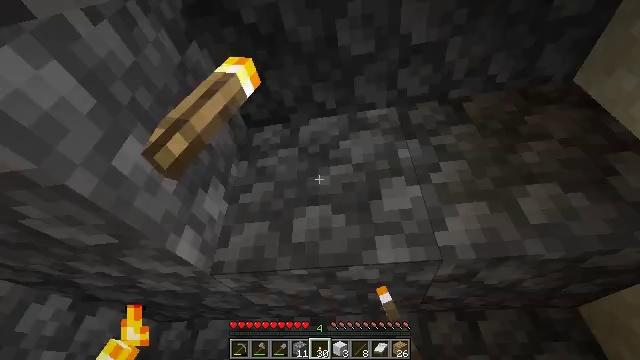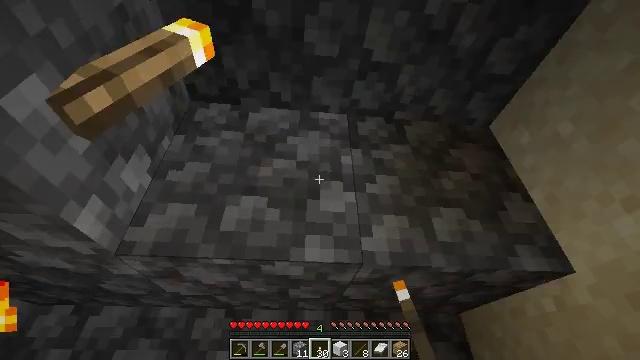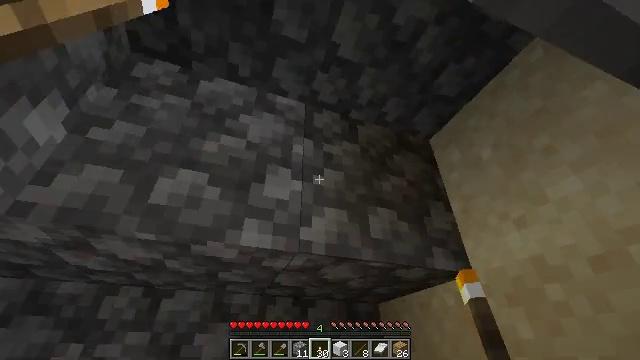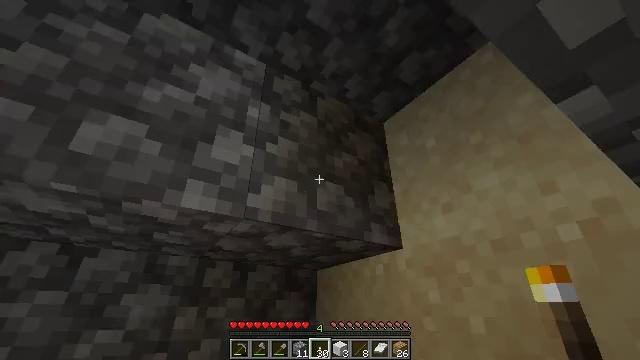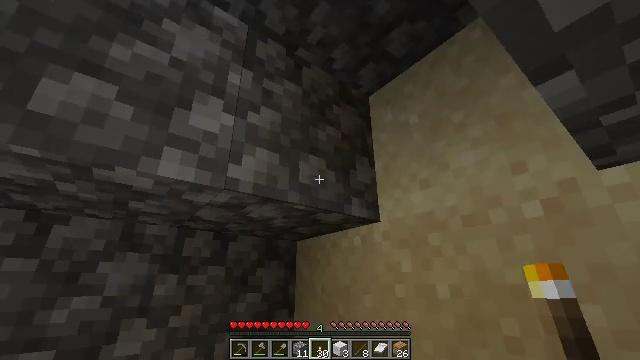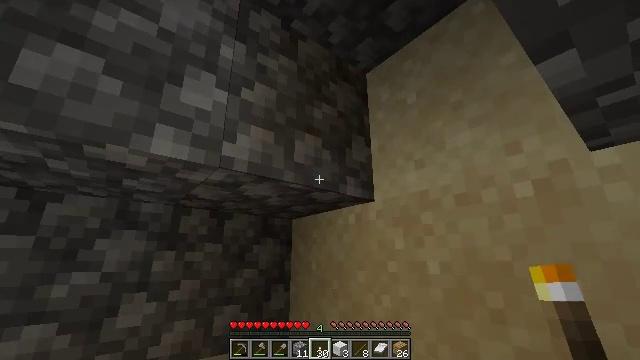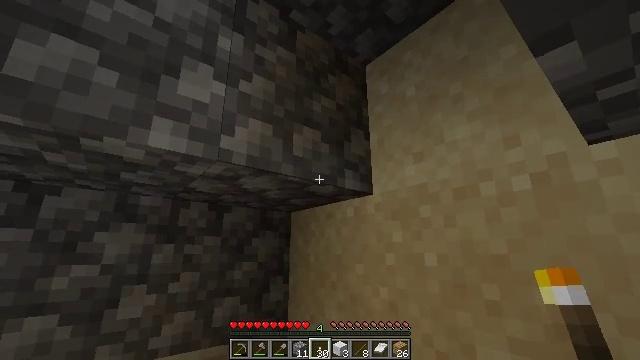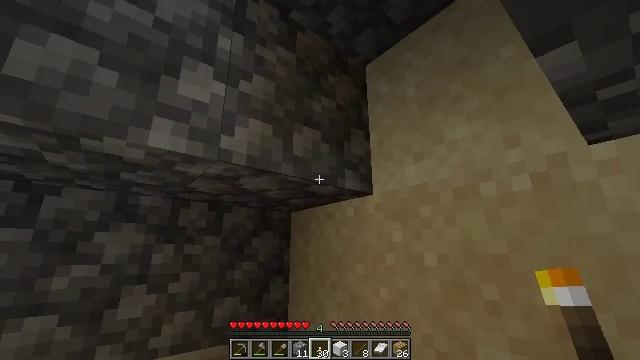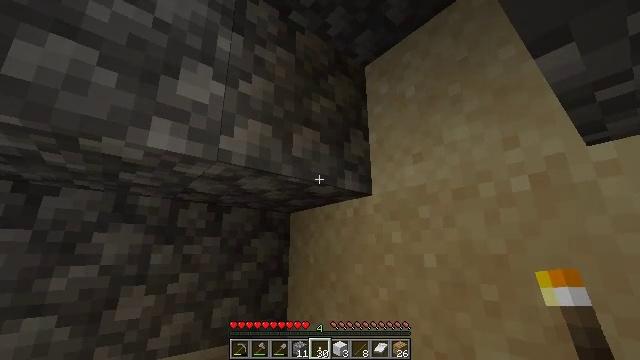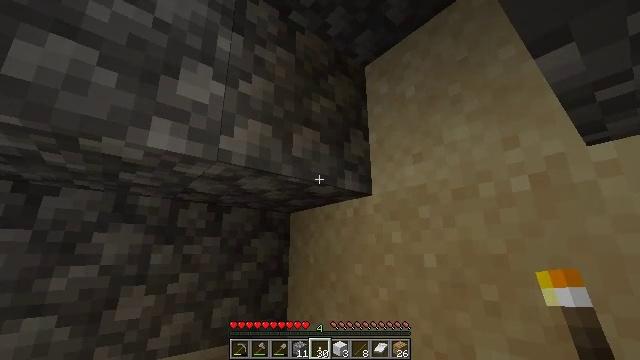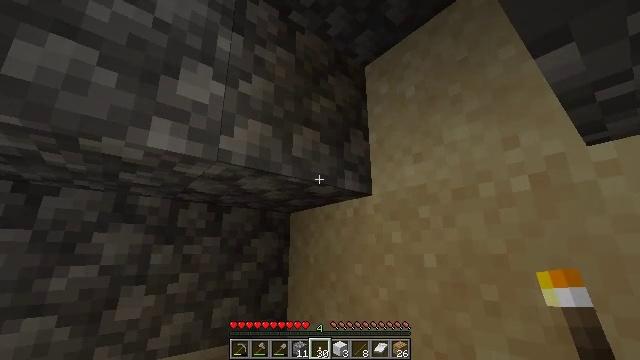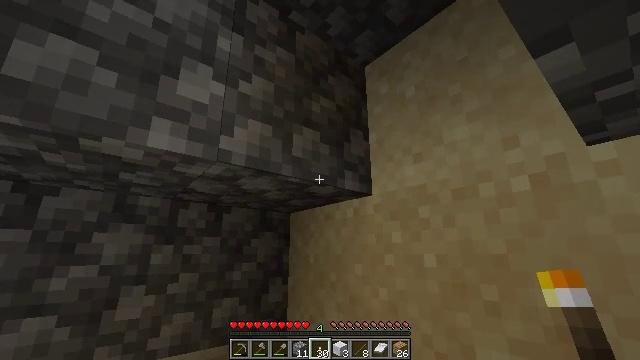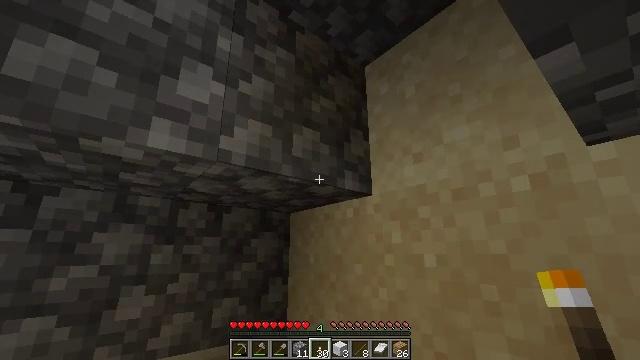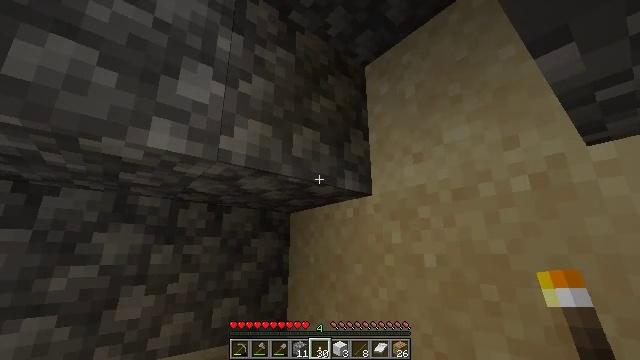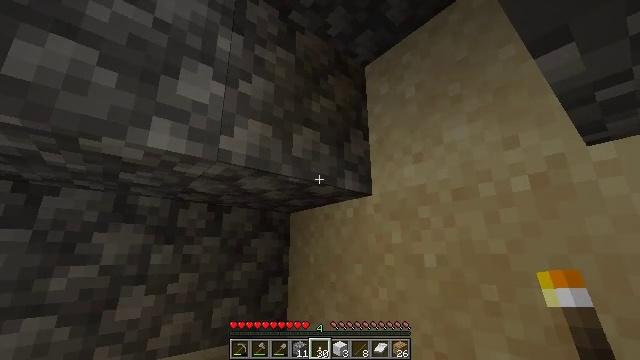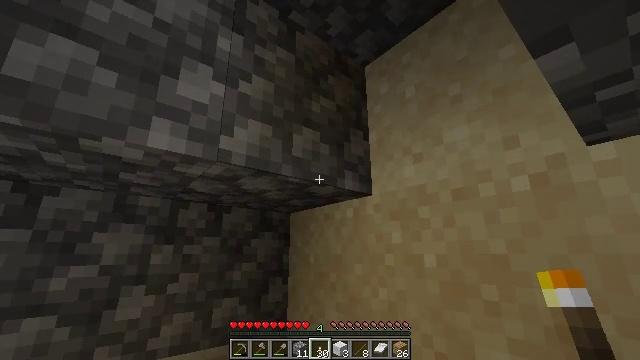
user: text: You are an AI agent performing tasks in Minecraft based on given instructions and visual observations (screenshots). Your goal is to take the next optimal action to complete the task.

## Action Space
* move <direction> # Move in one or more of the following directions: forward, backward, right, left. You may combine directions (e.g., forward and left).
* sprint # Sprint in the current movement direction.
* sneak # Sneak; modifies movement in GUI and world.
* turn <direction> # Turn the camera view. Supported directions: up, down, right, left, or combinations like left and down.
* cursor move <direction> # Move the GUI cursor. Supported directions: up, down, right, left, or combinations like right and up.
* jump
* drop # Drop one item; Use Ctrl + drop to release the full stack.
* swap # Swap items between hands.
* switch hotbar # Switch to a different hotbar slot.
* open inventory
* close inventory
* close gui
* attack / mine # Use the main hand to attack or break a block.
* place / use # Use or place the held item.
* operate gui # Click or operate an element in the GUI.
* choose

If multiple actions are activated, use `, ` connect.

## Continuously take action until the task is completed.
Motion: motion action
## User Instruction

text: Collect sand to make glass.
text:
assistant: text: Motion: turn right
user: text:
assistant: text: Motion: turn right and down
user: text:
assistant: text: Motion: turn right and down
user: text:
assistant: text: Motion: turn right and down
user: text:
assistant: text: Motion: turn right and down
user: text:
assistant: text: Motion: turn down
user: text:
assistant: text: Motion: no_op
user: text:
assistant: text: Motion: no_op
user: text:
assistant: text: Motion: no_op
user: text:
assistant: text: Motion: no_op
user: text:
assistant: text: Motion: no_op
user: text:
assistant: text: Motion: no_op
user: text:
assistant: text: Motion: no_op
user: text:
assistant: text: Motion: no_op
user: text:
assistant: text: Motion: no_op
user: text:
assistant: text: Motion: no_op
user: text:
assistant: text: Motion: no_op
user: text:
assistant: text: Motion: no_op
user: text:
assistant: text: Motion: no_op
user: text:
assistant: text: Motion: no_op
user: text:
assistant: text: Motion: no_op
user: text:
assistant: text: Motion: no_op
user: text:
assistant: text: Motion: no_op
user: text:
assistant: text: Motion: no_op
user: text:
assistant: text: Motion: no_op
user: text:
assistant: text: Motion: no_op
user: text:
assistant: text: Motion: no_op
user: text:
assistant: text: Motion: no_op
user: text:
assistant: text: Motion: no_op
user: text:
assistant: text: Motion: no_op